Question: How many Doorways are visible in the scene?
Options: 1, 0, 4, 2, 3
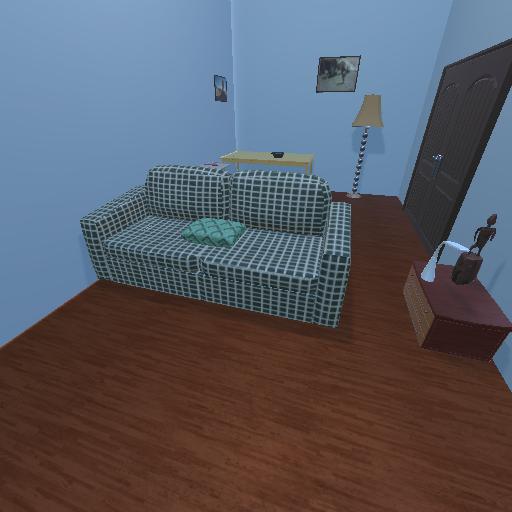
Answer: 1